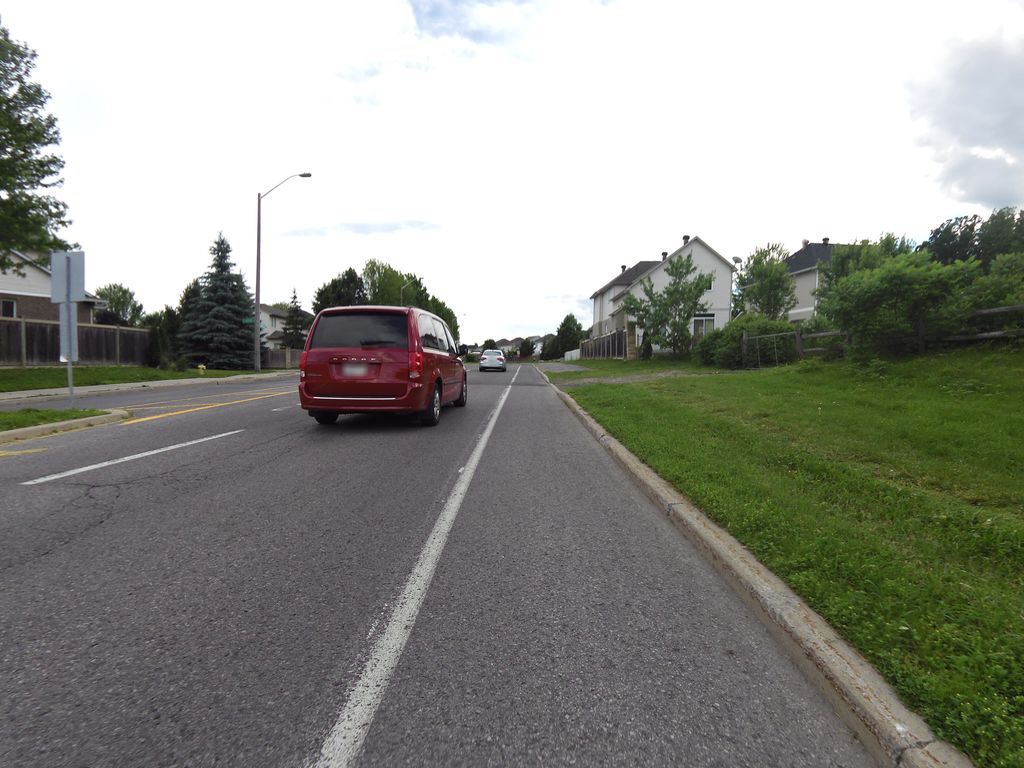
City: ottawa-gatineau